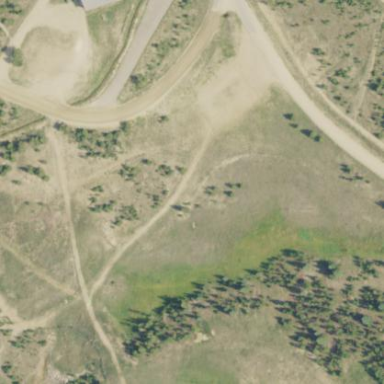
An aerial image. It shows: Nordic skiing trail groomed for classic and skating techniques.